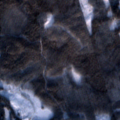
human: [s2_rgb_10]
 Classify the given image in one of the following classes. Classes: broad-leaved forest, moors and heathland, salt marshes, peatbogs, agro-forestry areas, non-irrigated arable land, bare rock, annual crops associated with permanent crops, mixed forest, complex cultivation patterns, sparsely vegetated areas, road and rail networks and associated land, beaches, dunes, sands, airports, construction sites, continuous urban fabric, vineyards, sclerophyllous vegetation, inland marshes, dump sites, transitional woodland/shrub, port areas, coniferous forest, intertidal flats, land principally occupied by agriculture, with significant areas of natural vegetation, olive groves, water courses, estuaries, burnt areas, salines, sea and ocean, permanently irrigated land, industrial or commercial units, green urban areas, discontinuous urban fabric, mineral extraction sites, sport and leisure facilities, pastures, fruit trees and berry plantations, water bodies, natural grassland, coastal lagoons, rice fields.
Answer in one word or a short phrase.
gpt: coniferous forest, mixed forest, transitional woodland/shrub